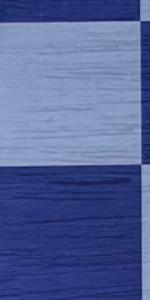
Label: Empty